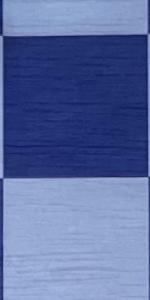
Label: Empty